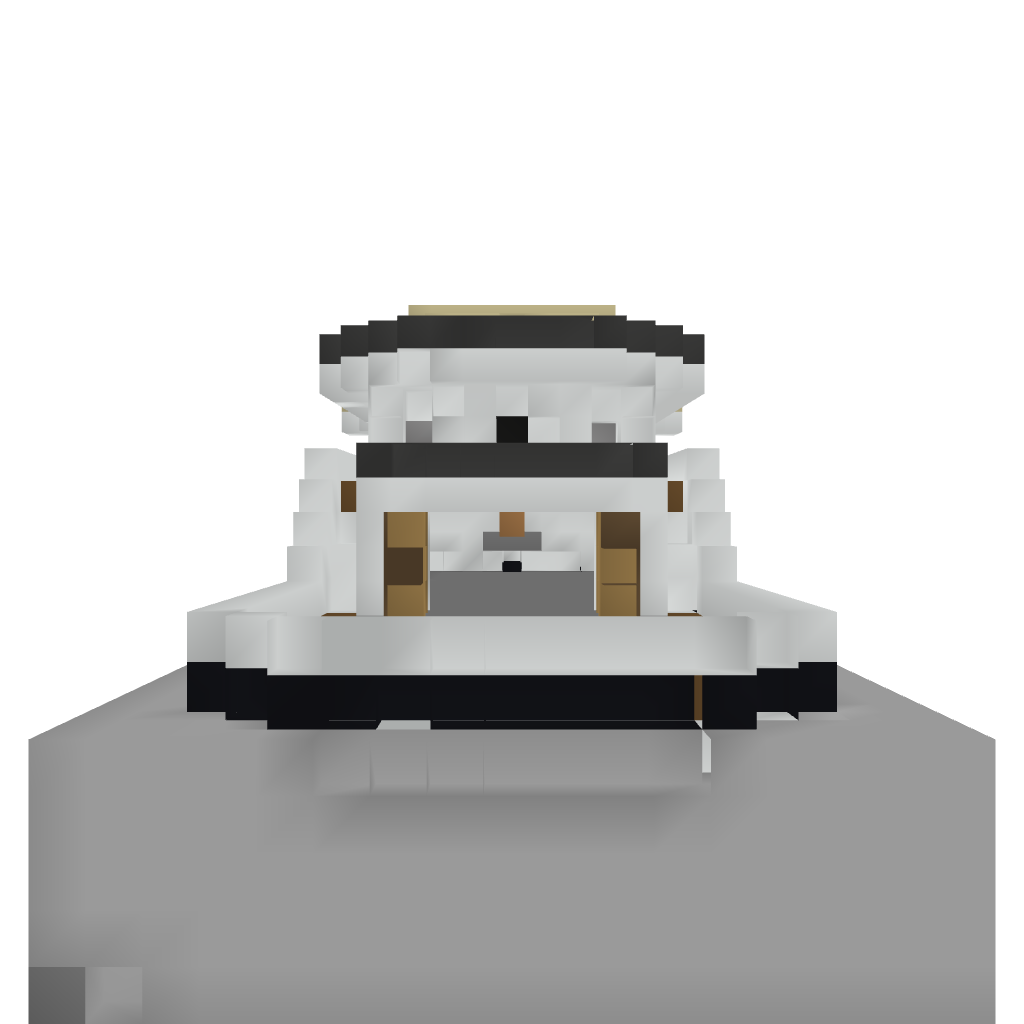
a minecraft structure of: Medium Sized Ship